Interaction volume radius: 5 \u00c5
Interaction volume height: 30 \u00c5
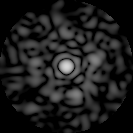
Disorder parameter: 0.8519